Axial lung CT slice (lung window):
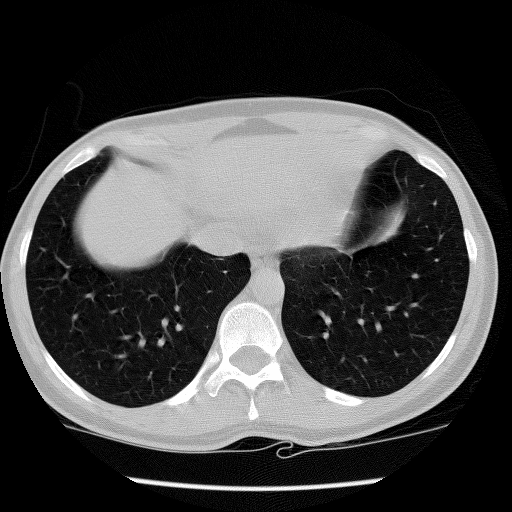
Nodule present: no